Question: I'm trying to create a table view like this

I'm not sure on how to do it though. I am subclassing UITableViewCell and have a separate .xib file for my cell. This seems to be the cleanest way to do it.
The issues are on how to make the margin on the sides/top/bottom, how to add the dashed line and creating the border/radius/shadow.
Add the entire cell as an image and make the actual cell in a gray color. Should work as my cells will all be of the same dimensions.
(Not that fun though ;) )
Make the cell gray, add a new UIView which is the actual box in my image and make the view white, add a border, border-radius and shadow to this programmatically (which I think is possible?). How do I create the dashed line then? Programmatically or just using an Image?
I'm using iOS6 if that matters.
Any ideas and input is appreciated.
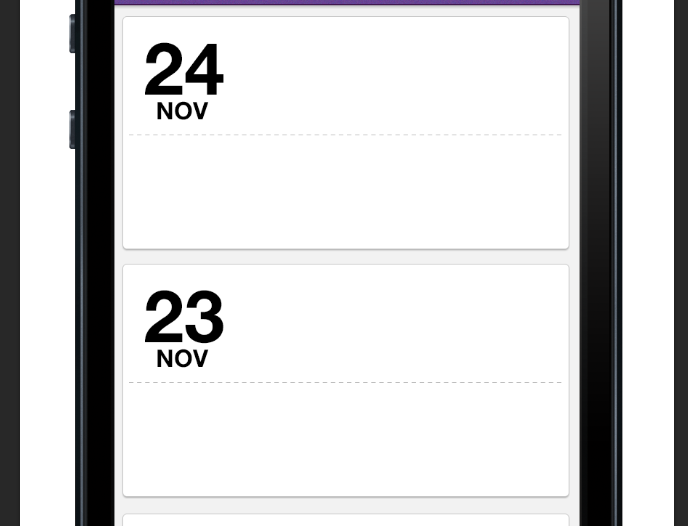
Answer: The design of the cell is quite simple, but still looking good on the other hand (I'm a fan of simplistic but effective design).
For that reason it can be accomplished either way i think. The most performant and easy way would be to have the image (with the shadow and dotted line) pre-rendered and for example assigned to the 'backgroundView' property of your custom 'UITableViewCell' implementation.
If you want to draw the "background" entirely in code (i.e. programmatically), take a look at <URL> for background shadows in UITableView.
From my current perspective, i'd opt for the solution involving a pre-rendered image designed in photoshop or so.